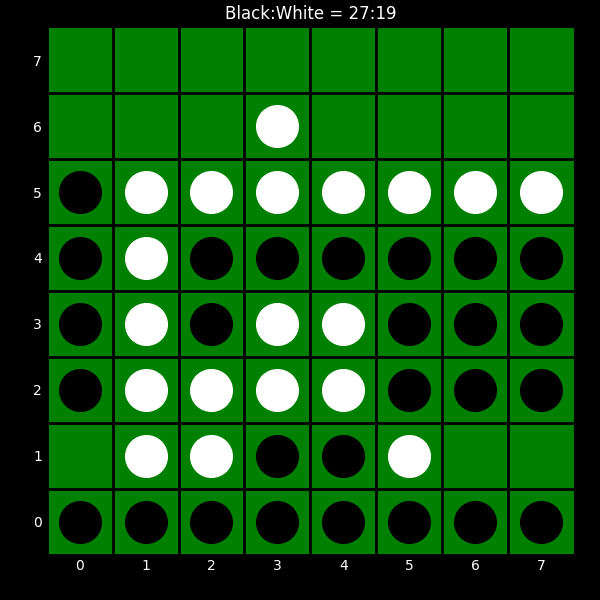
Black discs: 27
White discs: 19